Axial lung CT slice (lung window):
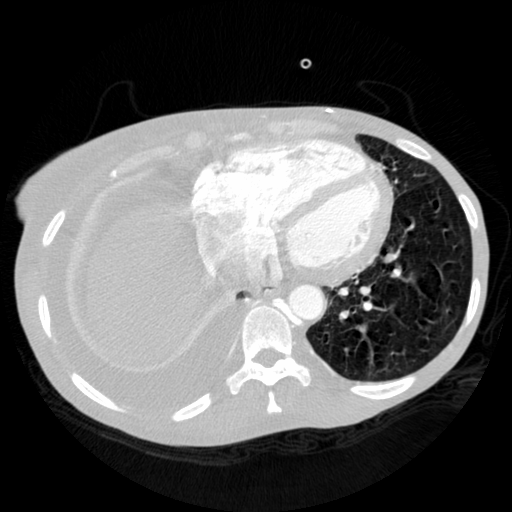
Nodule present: no